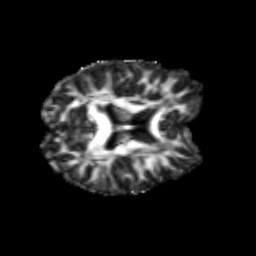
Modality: FA
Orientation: axial
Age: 24
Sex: male
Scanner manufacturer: siemens
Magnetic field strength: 3 T
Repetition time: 3.5 s
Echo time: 0.125 s